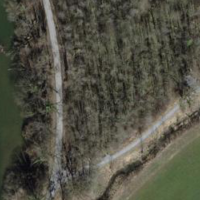
EUNIS habitat code: 52
Species observed at this site:
Allium ursinum
Symphoricarpos albus
Linaria vulgaris